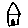
Label: house